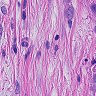
Metastatic tissue present: yes